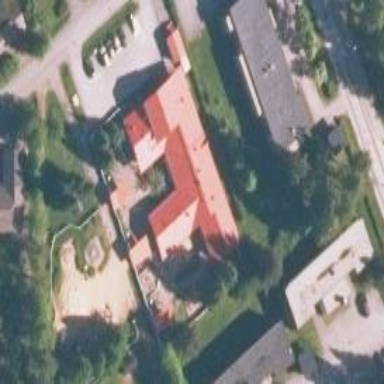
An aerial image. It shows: Kindergarten.